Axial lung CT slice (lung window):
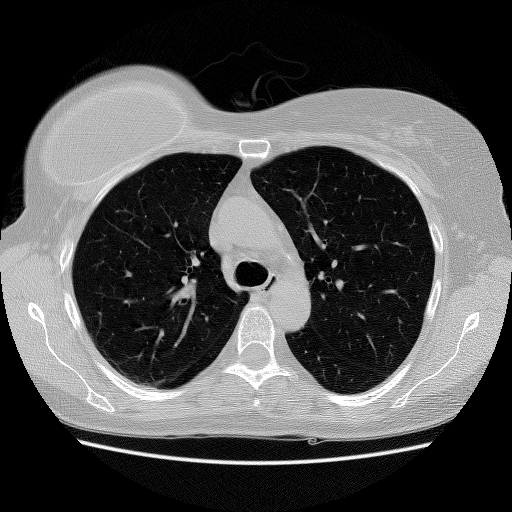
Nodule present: no